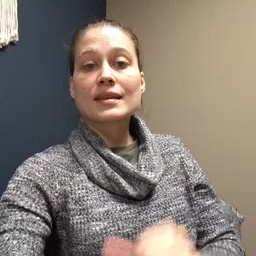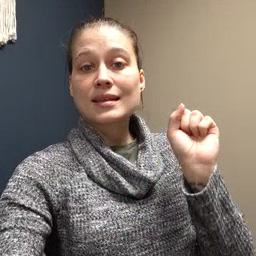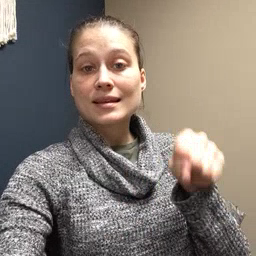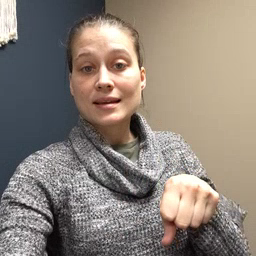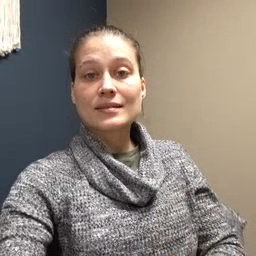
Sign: can